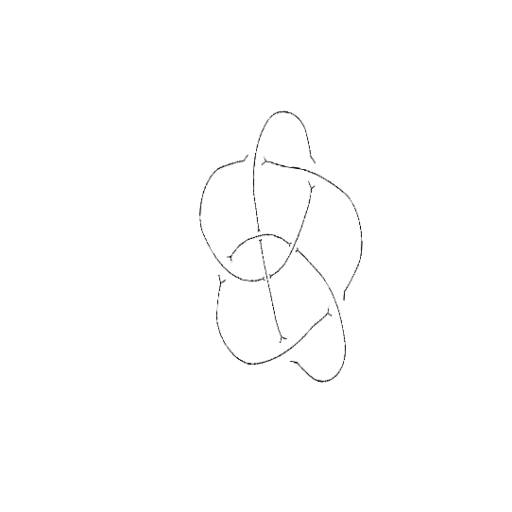
Crossing number: 8